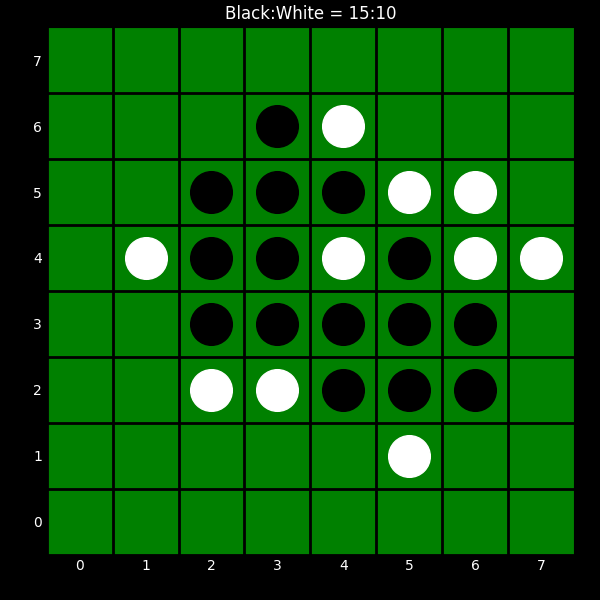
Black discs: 15
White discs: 10